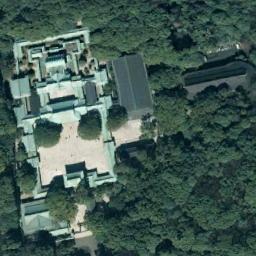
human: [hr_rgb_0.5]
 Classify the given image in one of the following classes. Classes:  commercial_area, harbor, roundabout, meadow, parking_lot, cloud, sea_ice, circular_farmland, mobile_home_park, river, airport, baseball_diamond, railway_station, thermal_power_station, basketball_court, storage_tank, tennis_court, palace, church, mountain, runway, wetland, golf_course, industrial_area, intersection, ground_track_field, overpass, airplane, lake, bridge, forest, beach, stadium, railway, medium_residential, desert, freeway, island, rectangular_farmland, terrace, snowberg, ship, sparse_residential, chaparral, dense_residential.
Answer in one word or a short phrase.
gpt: palace